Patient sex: F
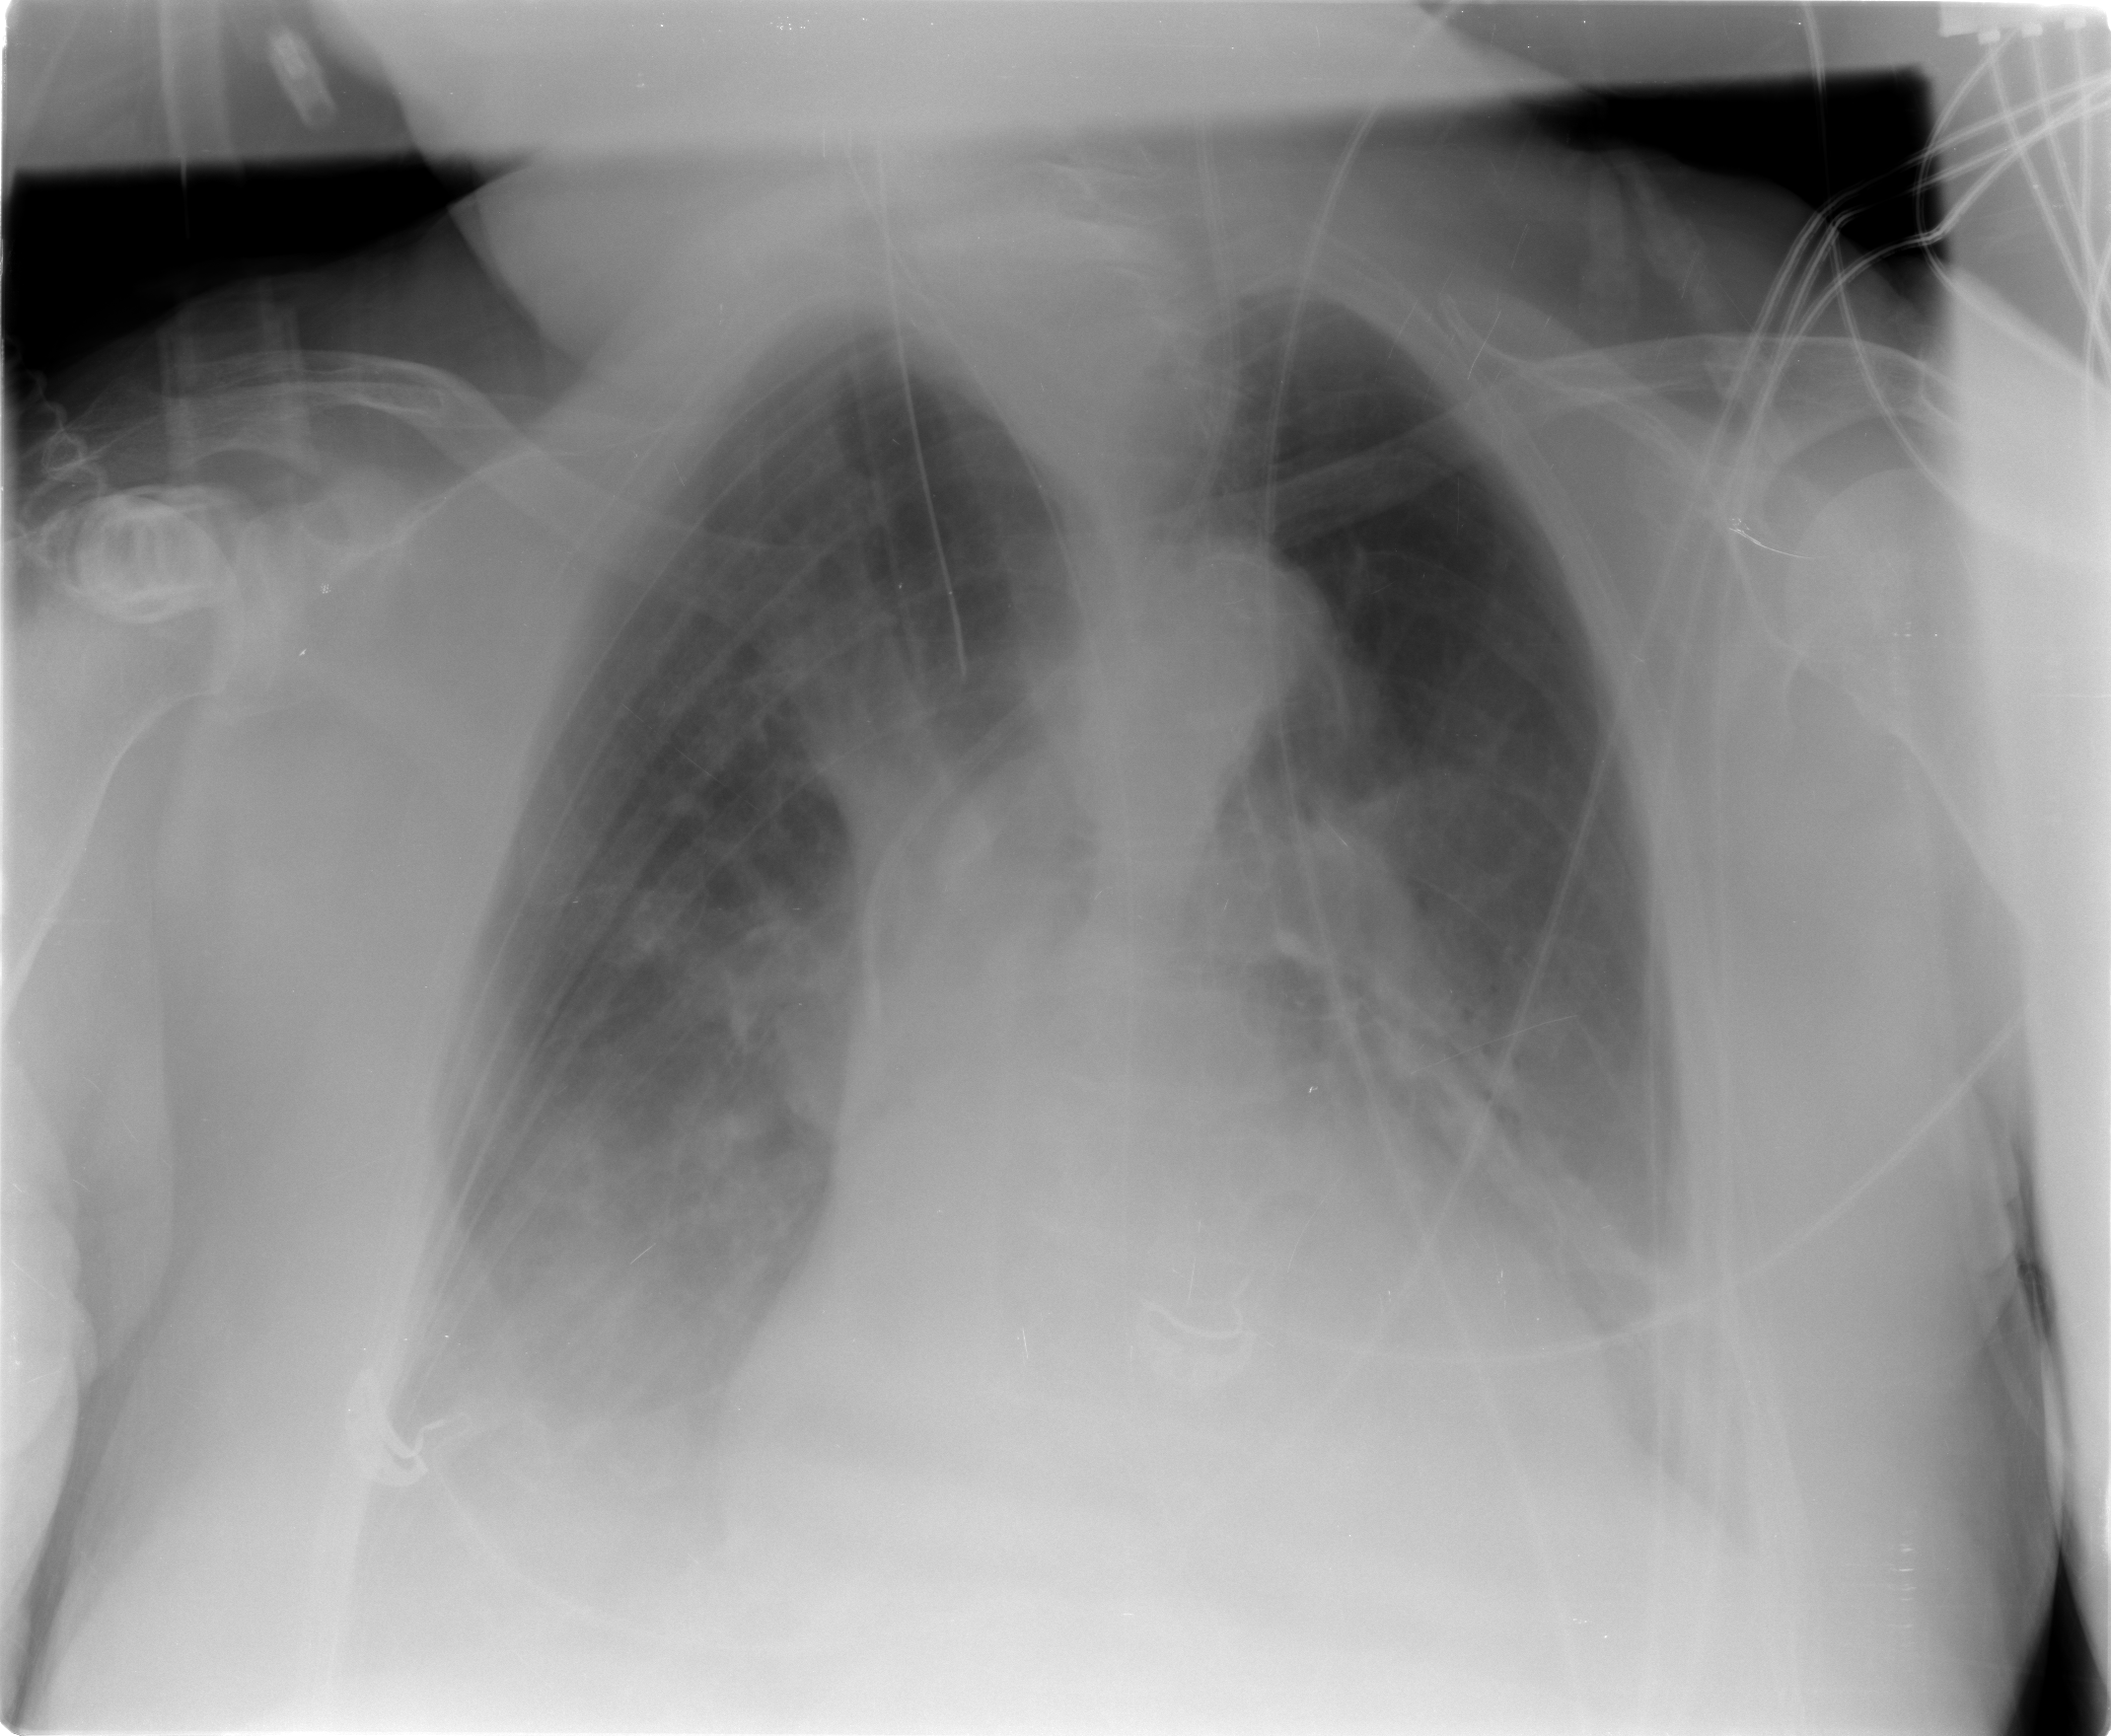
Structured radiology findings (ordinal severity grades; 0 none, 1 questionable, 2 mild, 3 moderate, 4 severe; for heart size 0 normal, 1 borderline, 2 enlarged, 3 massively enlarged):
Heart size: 2
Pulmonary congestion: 3
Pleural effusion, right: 2
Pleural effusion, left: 2
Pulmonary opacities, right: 2
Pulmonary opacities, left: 0
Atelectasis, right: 2
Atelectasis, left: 2